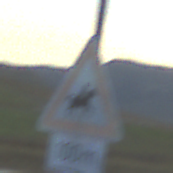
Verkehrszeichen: ReiterLinks
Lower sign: Entfernungsangaben1
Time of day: SunriseSunset
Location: Outdoor (RoadRail)
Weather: PartlyCloudy
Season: NotSpecified
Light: Natural